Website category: sports
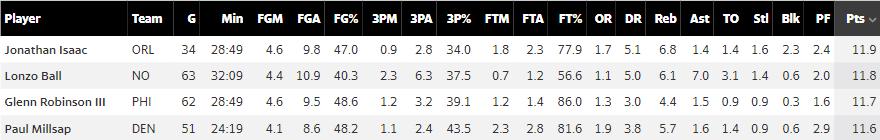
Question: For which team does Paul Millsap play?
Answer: DEN

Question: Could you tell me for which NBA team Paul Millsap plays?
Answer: DEN

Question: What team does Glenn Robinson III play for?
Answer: PHI

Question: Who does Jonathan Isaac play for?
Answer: ORL

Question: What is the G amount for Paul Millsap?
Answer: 51

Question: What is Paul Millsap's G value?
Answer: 51

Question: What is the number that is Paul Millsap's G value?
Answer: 51

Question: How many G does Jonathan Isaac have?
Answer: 34

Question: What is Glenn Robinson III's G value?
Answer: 62

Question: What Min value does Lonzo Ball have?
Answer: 32:09

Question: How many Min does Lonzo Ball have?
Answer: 32:09

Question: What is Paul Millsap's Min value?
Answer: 24:19

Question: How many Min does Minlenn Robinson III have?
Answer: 28:49

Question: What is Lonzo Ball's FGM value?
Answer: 4.4

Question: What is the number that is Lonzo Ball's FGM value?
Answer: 4.4

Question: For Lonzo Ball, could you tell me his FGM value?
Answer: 4.4

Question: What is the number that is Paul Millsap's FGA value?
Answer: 8.6

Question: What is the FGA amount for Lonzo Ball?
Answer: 10.9

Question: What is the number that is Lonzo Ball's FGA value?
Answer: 10.9

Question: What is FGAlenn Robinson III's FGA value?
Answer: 9.5

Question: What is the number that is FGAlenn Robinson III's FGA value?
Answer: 9.5

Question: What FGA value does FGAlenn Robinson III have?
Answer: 9.5

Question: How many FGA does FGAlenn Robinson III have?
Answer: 9.5

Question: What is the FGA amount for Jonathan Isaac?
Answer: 9.8

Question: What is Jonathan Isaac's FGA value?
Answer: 9.8

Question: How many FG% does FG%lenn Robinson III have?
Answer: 48.6

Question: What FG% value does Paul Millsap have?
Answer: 48.2

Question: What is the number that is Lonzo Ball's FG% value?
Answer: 40.3

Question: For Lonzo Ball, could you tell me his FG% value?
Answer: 40.3

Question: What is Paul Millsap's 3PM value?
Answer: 1.1

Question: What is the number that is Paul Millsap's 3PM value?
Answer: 1.1

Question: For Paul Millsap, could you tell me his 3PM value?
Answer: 1.1

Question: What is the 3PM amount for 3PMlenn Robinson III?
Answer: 1.2

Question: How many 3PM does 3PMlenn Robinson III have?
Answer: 1.2

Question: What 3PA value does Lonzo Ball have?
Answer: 6.3

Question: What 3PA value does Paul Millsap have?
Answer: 2.4

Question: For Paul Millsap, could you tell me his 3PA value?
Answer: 2.4

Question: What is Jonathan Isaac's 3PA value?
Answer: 2.8

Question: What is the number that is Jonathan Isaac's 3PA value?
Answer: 2.8

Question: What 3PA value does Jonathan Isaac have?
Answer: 2.8

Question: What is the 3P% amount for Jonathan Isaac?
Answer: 34.0

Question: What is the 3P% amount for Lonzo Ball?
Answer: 37.5

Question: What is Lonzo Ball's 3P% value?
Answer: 37.5

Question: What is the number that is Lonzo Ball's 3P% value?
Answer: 37.5

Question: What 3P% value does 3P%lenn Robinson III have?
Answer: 39.1

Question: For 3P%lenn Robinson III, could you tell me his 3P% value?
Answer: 39.1

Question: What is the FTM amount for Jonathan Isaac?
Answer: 1.8

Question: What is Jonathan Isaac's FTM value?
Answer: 1.8

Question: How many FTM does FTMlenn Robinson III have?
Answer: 1.2

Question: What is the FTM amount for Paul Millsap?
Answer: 2.3

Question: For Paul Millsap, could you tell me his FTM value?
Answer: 2.3

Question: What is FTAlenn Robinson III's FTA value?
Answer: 1.4

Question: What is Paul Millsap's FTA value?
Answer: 2.8

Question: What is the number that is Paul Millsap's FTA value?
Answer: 2.8

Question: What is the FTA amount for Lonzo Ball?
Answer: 1.2

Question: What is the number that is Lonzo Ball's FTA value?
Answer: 1.2

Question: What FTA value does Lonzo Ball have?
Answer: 1.2

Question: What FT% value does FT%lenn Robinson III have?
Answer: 86.0

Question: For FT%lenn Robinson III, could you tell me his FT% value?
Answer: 86.0

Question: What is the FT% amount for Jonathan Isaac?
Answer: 77.9

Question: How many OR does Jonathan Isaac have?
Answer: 1.7

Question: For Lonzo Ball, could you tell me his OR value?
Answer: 1.1

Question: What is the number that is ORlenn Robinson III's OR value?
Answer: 1.3

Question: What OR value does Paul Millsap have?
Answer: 1.9